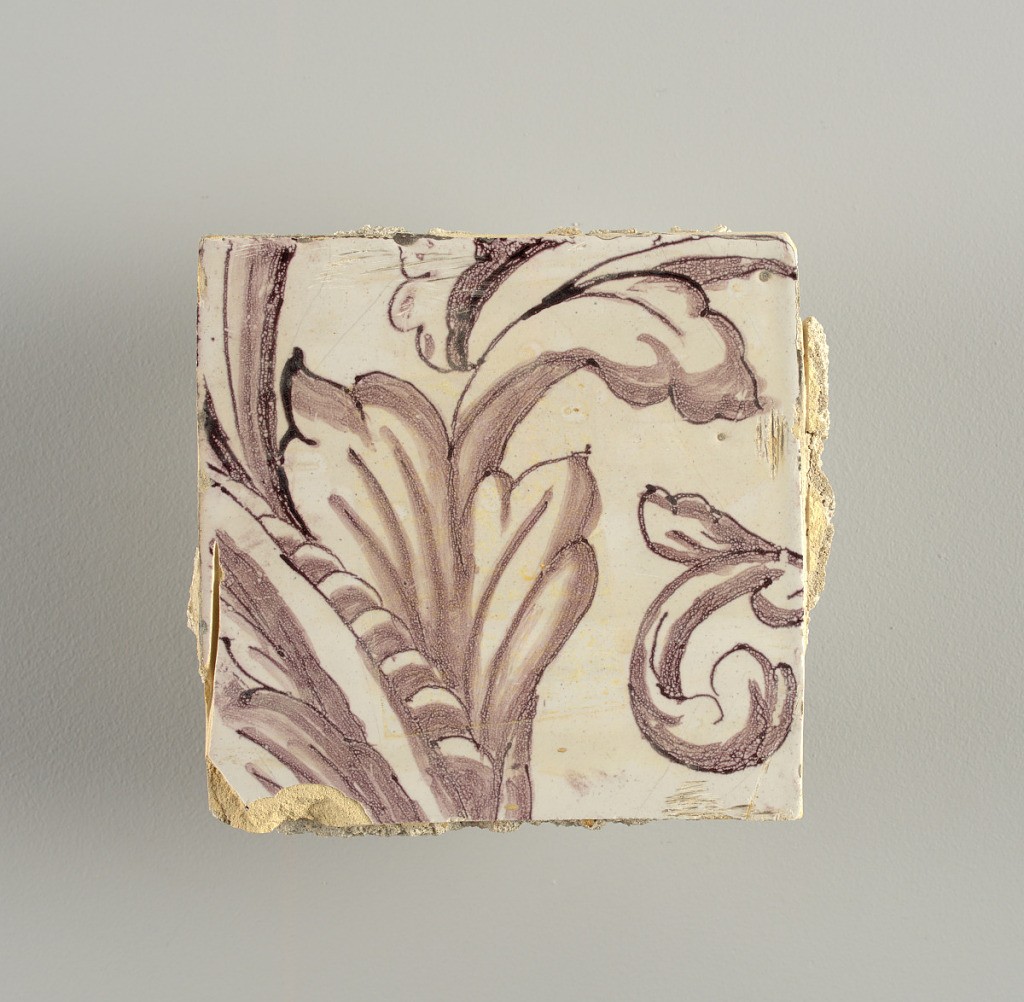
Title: Tile wall facing
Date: ca. 1725
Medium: Tin-glazed earthenware, underglaze
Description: Horizontal rectangle.  Thirty tiles wide and twenty-three tiles high with opening for fireplace eleven tiles wide and ten high.  Foliage arabesques disposed about three vertical axes from which are emphazised by urns at center and right, and at left by the figure of a standing woman carrying an infant on her arm and accompanied by two children.